Interaction volume radius: 5 \u00c5
Interaction volume height: 15 \u00c5
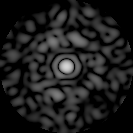
Disorder parameter: 0.8094